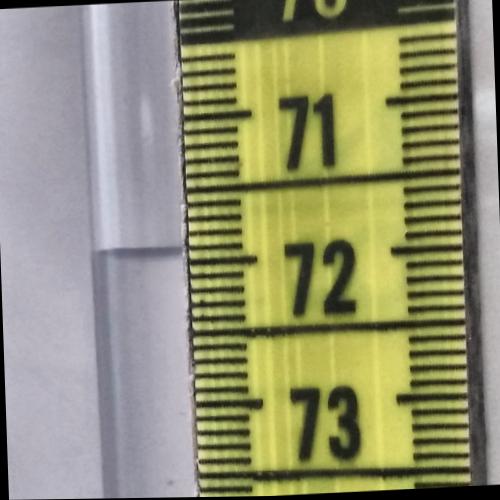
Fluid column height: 71.9 cm